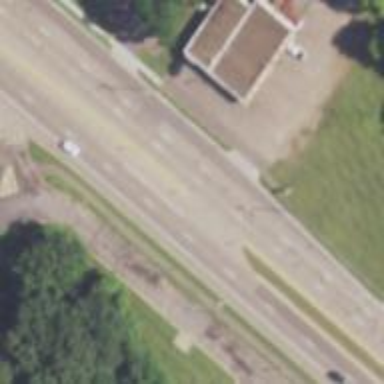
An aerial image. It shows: Asphalt road with secondary link designation.